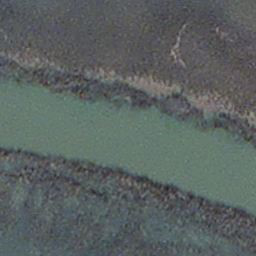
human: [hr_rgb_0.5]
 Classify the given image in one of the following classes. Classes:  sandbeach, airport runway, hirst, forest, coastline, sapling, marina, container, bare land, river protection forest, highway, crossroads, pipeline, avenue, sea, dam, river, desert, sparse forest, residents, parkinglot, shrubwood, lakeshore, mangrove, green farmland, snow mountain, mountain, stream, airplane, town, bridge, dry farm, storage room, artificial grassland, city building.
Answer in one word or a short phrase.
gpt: stream